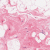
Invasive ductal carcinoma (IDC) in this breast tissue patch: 0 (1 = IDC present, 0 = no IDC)